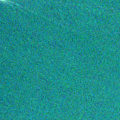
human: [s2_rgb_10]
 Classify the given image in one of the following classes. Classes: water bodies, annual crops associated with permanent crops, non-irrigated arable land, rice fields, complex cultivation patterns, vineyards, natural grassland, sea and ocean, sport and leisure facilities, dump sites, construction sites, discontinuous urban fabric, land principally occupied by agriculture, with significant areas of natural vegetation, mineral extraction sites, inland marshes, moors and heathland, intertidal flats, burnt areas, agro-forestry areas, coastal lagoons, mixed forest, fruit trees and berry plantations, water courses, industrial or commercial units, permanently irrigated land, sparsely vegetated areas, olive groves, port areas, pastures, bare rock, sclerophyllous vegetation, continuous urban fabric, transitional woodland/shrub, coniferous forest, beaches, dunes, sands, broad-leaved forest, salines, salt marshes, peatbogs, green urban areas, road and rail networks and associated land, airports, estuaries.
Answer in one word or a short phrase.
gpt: sea and ocean